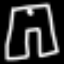
Label: pants